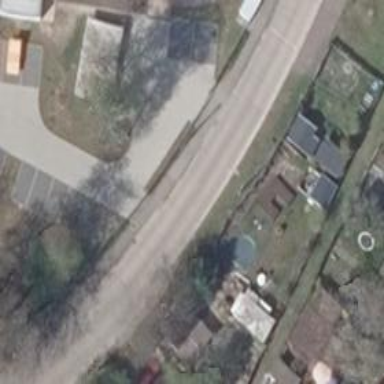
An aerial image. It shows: Paved residential road.